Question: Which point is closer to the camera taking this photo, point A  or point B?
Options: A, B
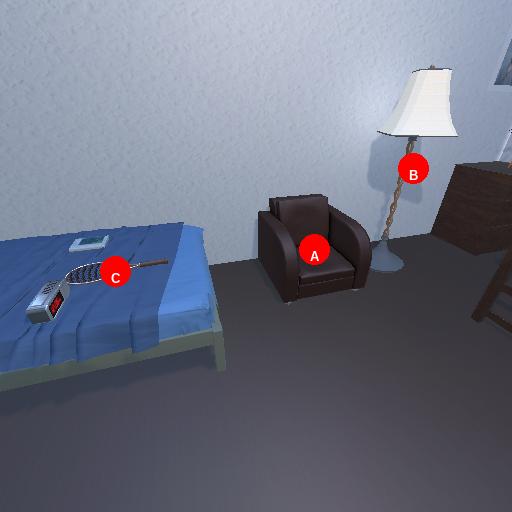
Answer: A